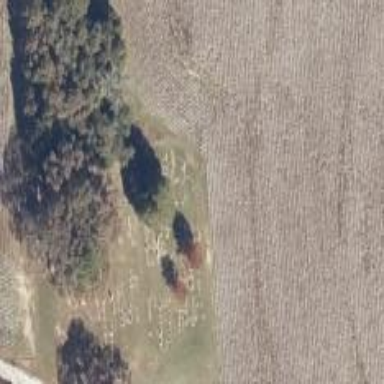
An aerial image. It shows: Cemetery with graves.